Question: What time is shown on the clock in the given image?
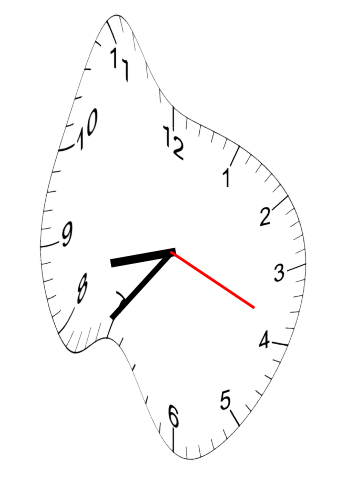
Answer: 08:36:19